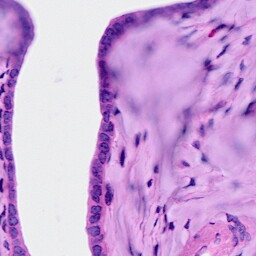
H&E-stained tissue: Ovarian